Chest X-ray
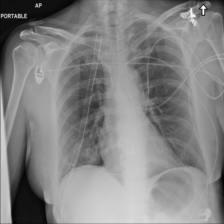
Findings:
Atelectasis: negative
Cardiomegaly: negative
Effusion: negative
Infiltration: negative
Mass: negative
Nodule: negative
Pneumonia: negative
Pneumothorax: negative
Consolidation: negative
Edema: negative
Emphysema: negative
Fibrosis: negative
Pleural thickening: negative
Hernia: negative